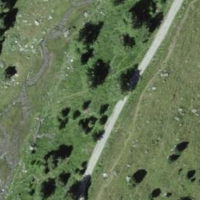
EUNIS habitat code: 26
Species observed at this site:
Vaccinium myrtillus
Vaccinium vitis-idaea
Nucifraga caryocatactes
Campanula barbata
Arnica montana